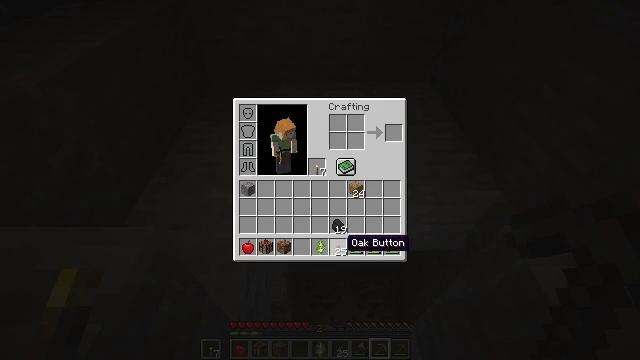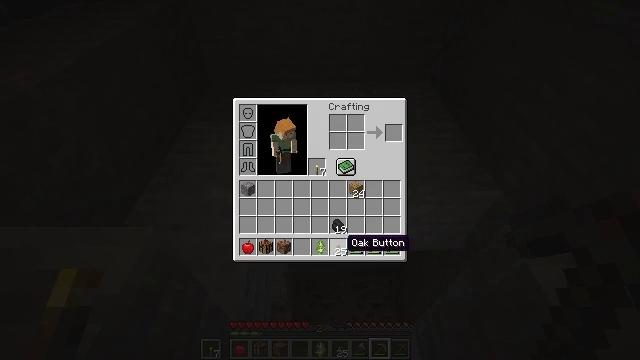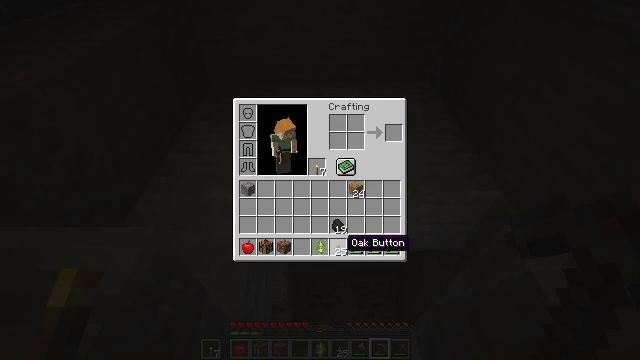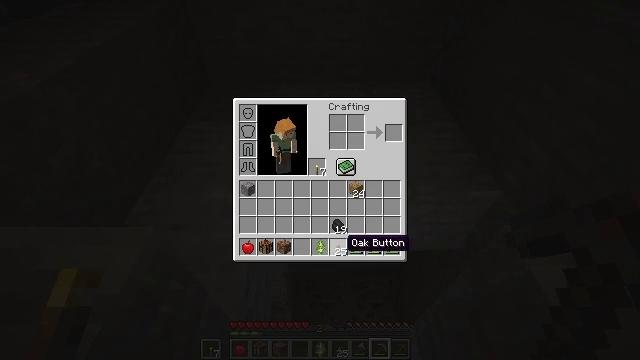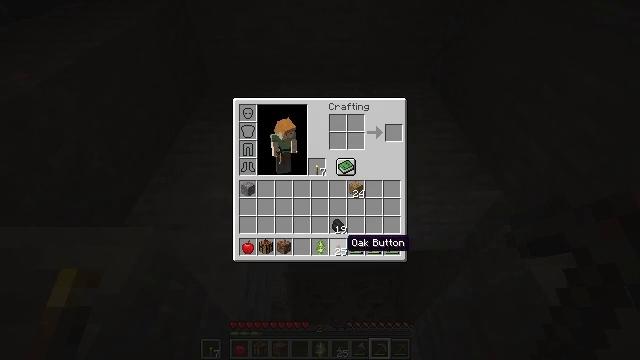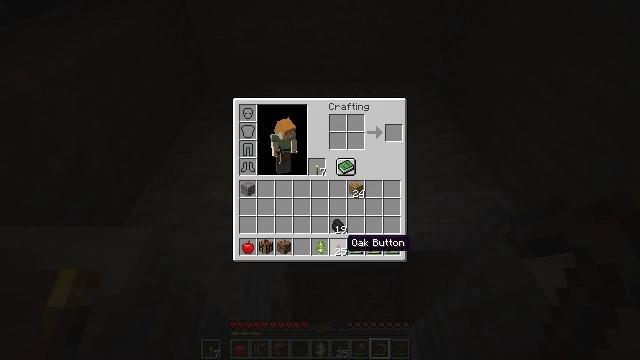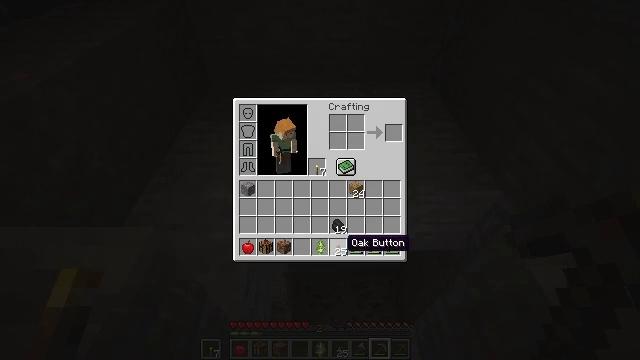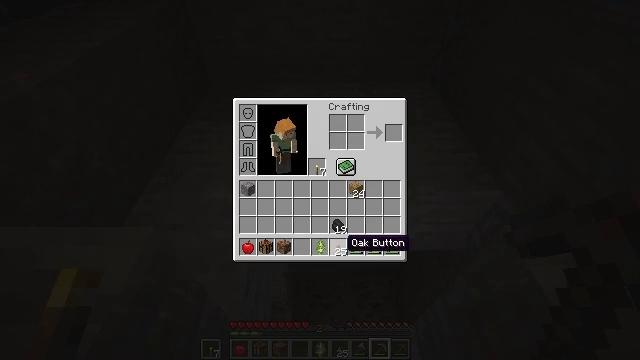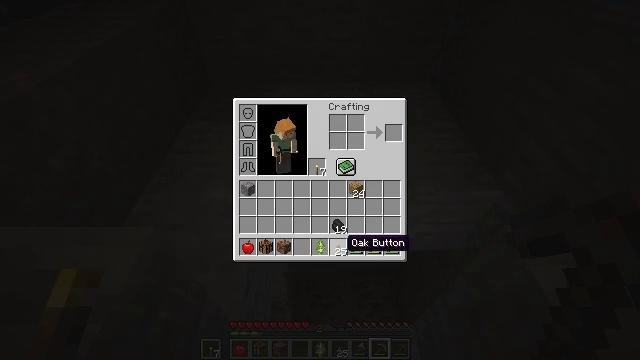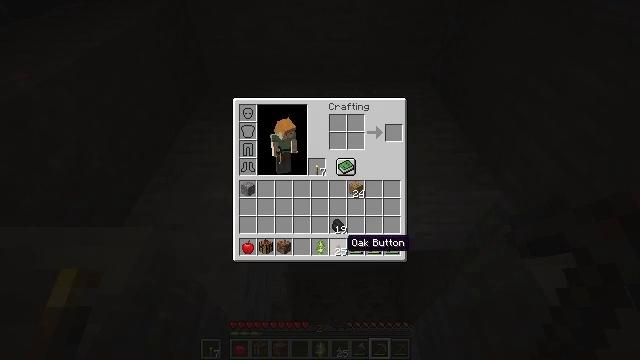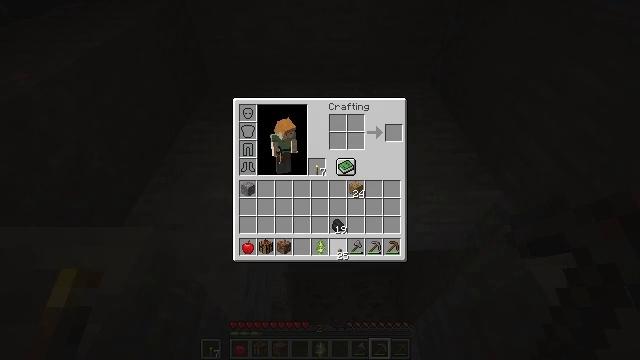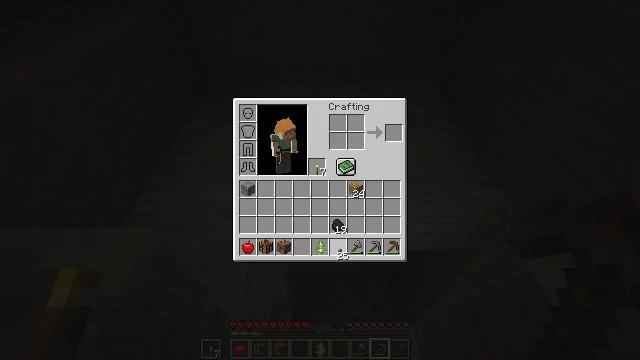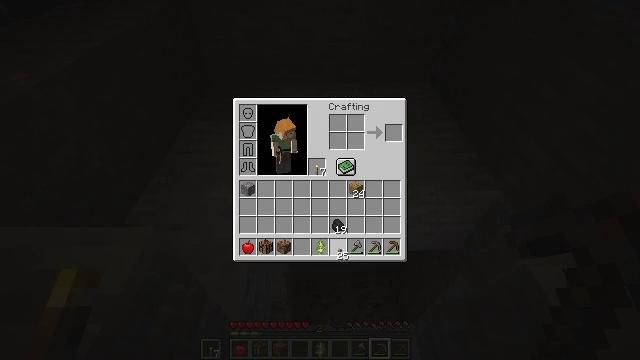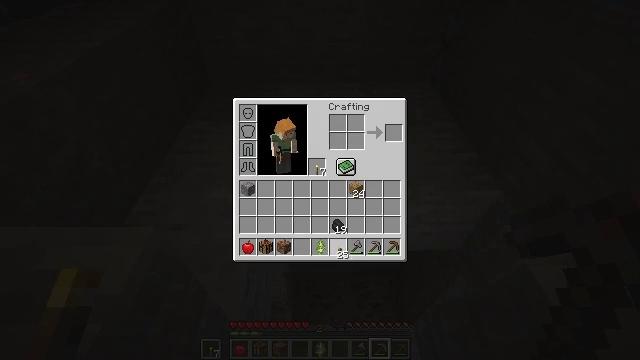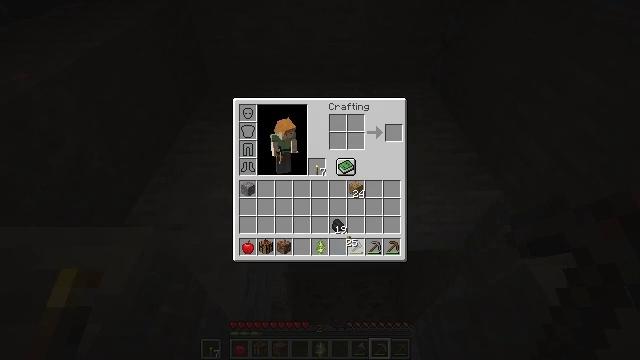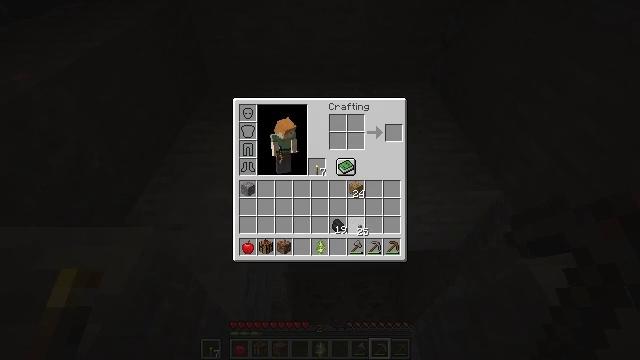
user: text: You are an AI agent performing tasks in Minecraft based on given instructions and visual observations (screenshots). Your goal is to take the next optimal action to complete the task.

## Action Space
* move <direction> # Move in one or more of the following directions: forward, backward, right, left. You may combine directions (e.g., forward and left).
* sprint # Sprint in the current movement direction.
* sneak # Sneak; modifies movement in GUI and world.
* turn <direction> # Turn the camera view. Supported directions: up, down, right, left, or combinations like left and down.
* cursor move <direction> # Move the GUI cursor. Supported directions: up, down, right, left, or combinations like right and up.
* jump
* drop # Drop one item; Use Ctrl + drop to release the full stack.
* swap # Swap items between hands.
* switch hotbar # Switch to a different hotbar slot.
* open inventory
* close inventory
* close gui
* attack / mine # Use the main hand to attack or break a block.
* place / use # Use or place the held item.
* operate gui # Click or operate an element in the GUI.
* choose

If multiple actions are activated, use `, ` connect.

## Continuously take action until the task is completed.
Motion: motion action
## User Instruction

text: Drop an oak button.
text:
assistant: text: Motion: no_op
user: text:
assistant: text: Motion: no_op
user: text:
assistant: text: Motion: no_op
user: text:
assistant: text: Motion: no_op
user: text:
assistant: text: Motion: no_op
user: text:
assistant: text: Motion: no_op
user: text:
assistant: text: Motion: no_op
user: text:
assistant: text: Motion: no_op
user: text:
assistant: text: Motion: no_op
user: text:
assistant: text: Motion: operate gui
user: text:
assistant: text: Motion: operate gui
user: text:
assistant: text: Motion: operate gui
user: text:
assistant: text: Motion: no_op
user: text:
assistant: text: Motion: cursor move right and up
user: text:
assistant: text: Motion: cursor move right and up
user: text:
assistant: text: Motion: cursor move up
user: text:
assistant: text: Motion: no_op
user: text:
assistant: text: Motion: no_op
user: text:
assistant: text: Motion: no_op
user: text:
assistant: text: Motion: no_op
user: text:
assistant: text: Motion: no_op
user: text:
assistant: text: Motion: no_op
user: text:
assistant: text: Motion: no_op
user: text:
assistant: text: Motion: no_op
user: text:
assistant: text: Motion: no_op
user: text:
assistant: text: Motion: operate gui
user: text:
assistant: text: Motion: operate gui
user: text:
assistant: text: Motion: operate gui
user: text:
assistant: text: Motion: no_op
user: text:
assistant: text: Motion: no_op